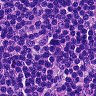
Metastatic tissue present: no